Field crop: tomato
Growth stage: 2
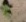
Species: solanum